Question: So I decided to go with the code first/DbContext approach, but already have an existing database file. Nothing complex, so I am thinking I can just create the DbContext derived container class with DbSets for the respective POCO's, create the connection string to my database and I should be set. However I believe I am having difficulties properly declaring the properties in my entity classes since I am getting errors when trying access an object through the navigational properties. Usually telling me 'Object reference not set to an instance of an object' when I try 'context.Products.Find(1).Category.CATNAME;' etc. Also tried declaring the collection properties with virtual keyword to no avail.
> In Categories table the PCATID is a foreign key to the CategoryID in
the same Categories table and can be null.Both CategoryID and RootCategoryID in Products table can be null and
are both foreign keys to CategoryID in the Categories table.
I am testing things at the moment but will be setting a lot of the fields to non null types eventually.

Here are my entity POCO's and the entity Dbset container class:
'''
public class Category
{
[Key]
public int CategoryID { get; set; }
public string CATNAME { get; set; }
public int PCATID { get; set; }
public ICollection<Category> Categories { get; set; }
public ICollection<Product> Products { get; set; }
}
public class Product
{
[Key]
public int ProductID { get; set; }
public int CategoryID { get; set; }
public int RootCategoryID { get; set; }
public string Name { get; set; }
public string ShortDescription { get; set; }
public string LongDescription { get; set; }
public string Keywords { get; set; }
public decimal ListPrice { get; set; }
public Category Category { get; set; }
}
public class EFDbContext: DbContext
{
public DbSet<Product> Products { get; set; }
public DbSet<Category> Categories { get; set; }
}
'''
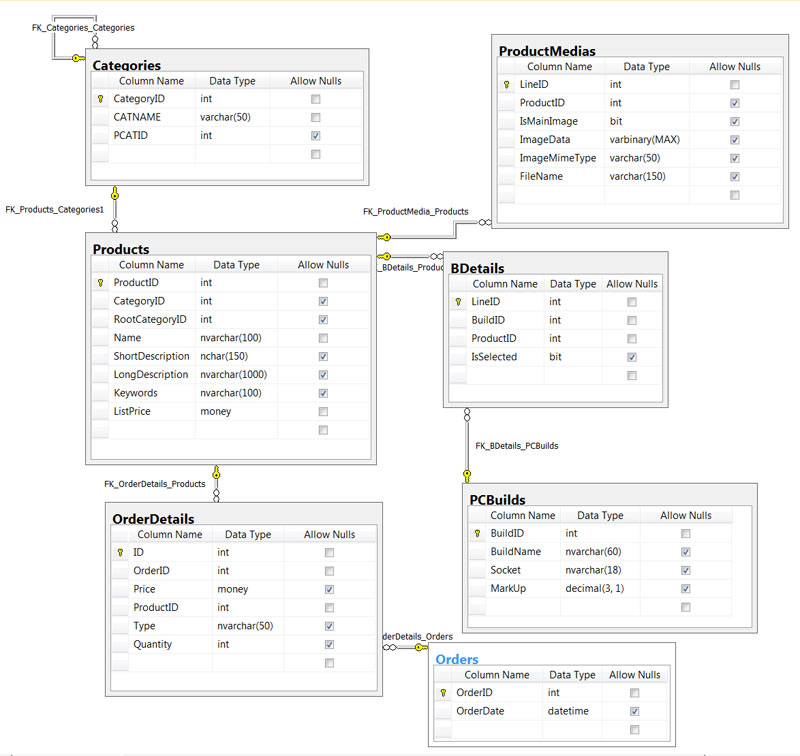
Answer: You need to make 'PCATID' a nullable property as you have said it can be null. Make all those navigation properties and collection properties virtual. EF will not be able to detect the category hierarchy so you have use either attributes or fluent API to configure that.
'''
public class Category
{
[Key]
public int CategoryID { get; set; }
public string CATNAME { get; set; }
[ForeignKey("ParentCategory")]
public int? PCATID { get; set; }
[InverseProperty("Categories")]
public virtual Category ParentCategory { get; set; }
[InverseProperty("ParentCategory")]
public virtual ICollection<Category> Categories { get; set; }
public virtual ICollection<Product> Products { get; set; }
}
'''